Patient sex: M
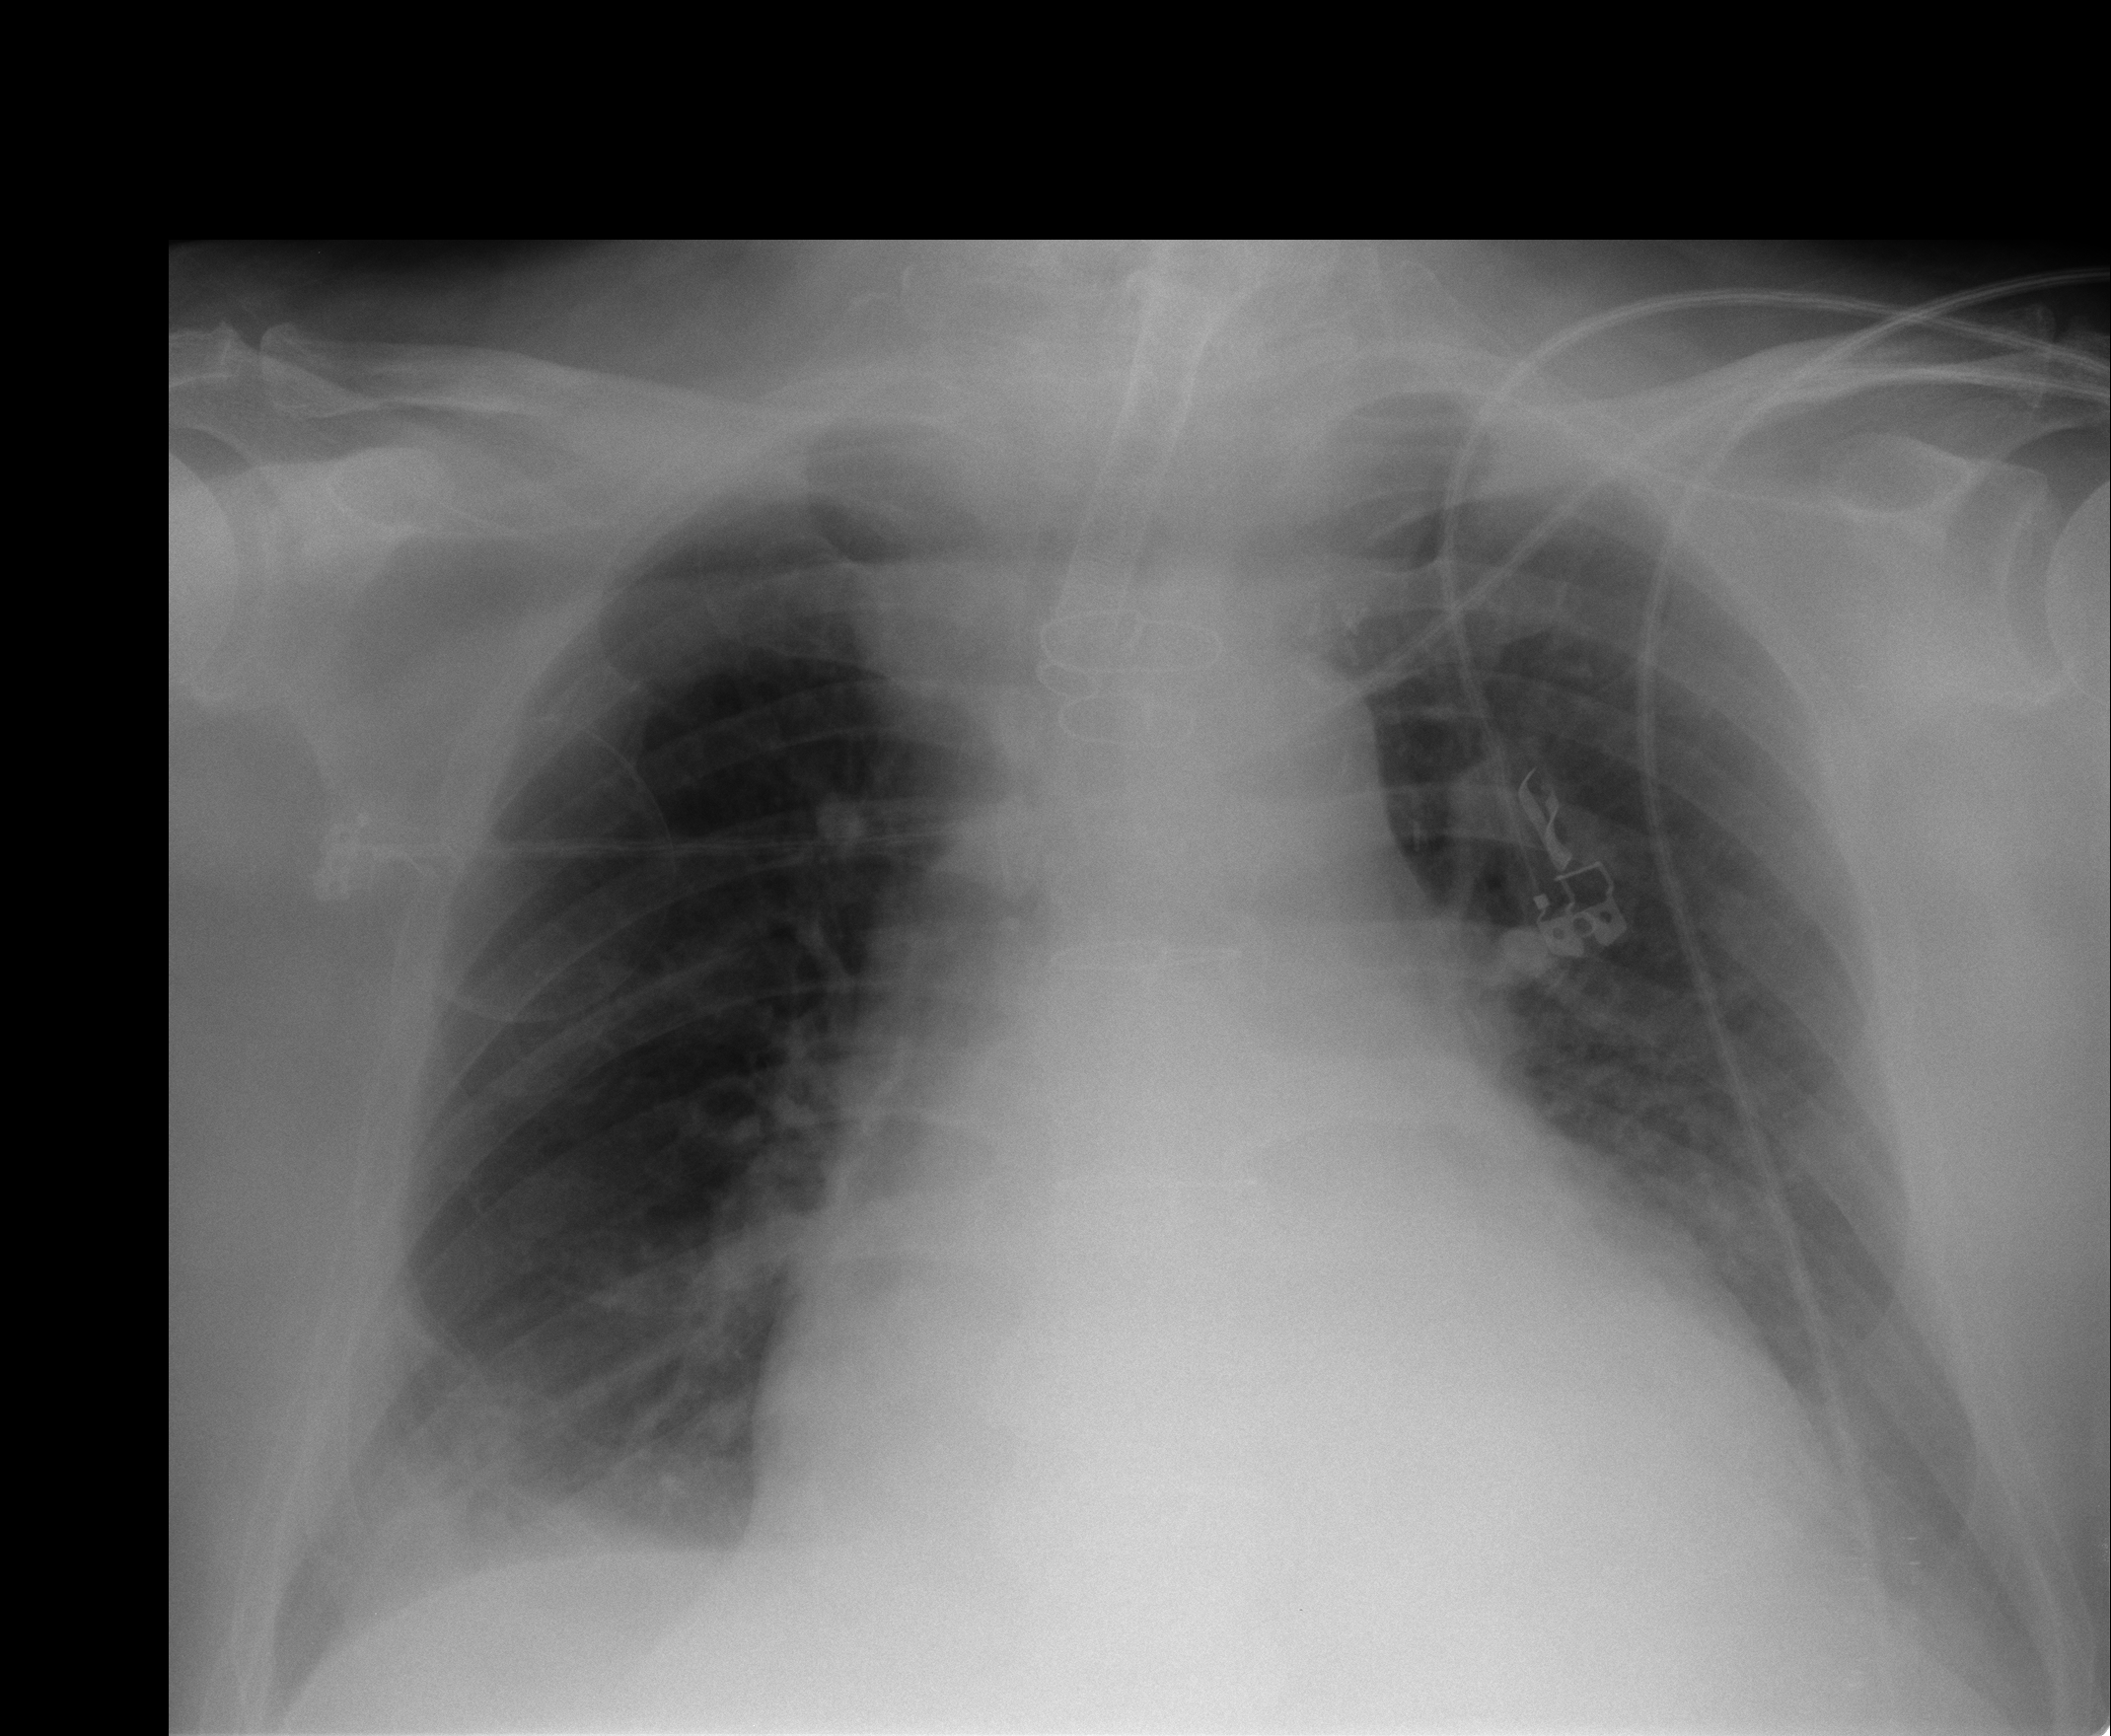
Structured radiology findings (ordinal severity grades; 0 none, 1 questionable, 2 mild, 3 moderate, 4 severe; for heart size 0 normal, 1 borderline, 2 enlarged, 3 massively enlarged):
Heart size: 2
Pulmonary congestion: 2
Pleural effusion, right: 2
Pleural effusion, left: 3
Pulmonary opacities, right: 0
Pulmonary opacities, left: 0
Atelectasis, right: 2
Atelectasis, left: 2